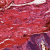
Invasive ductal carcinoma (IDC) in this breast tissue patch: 0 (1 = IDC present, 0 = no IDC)